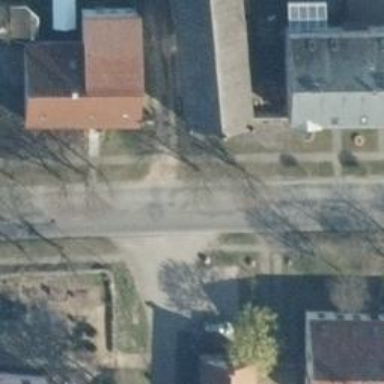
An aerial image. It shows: Secondary road with asphalt surface.